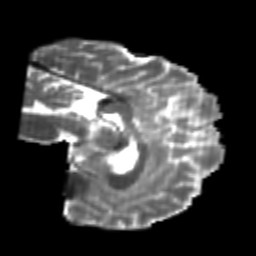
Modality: T2w
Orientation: sagittal
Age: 24
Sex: female
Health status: healthy
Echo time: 0.074 s